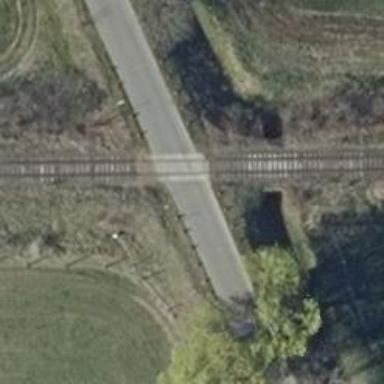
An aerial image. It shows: Railway level crossing.